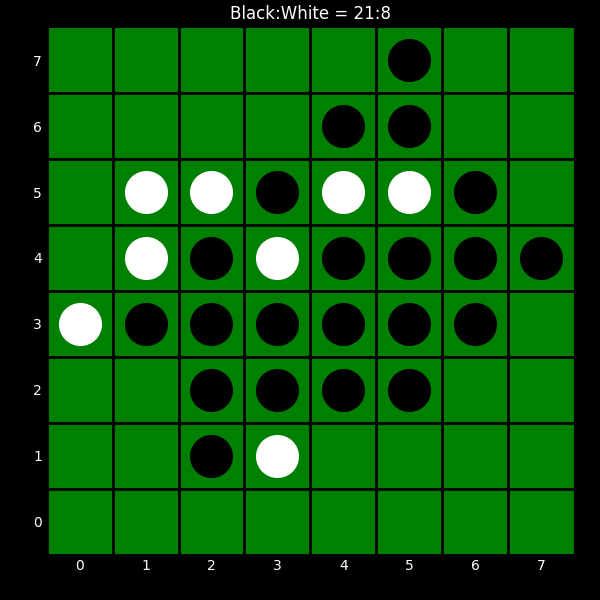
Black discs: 21
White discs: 8